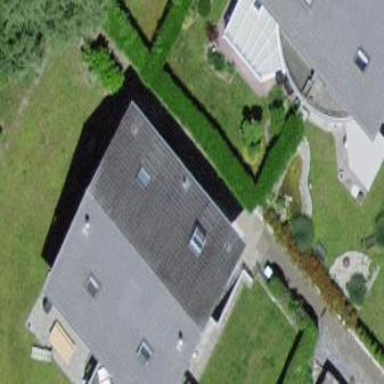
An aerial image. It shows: Terrace building.